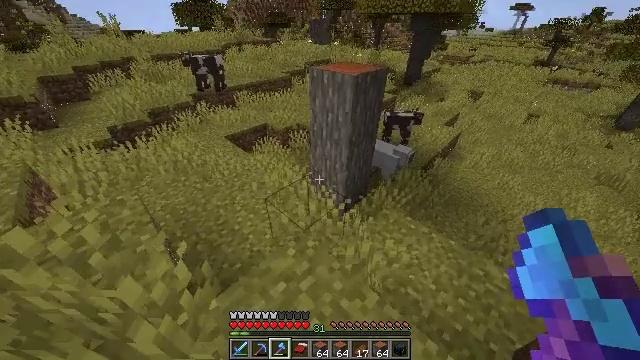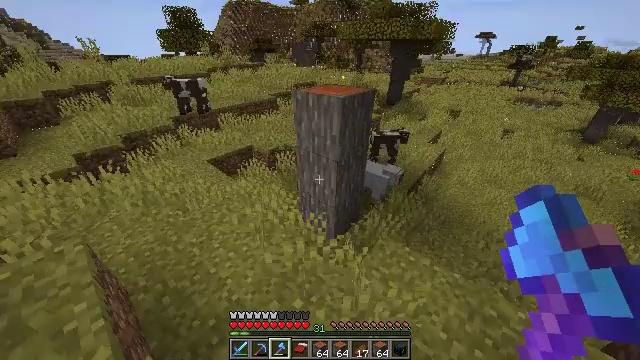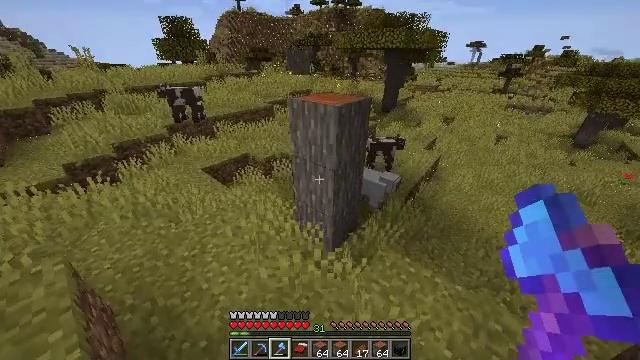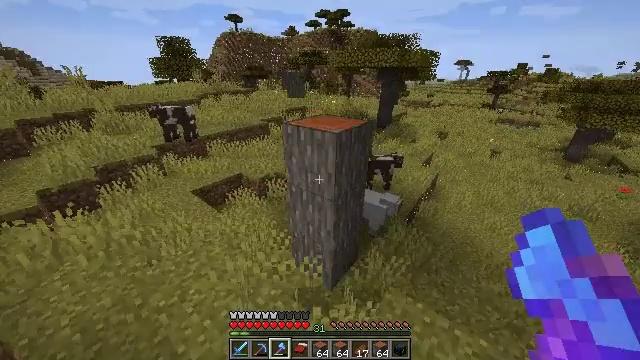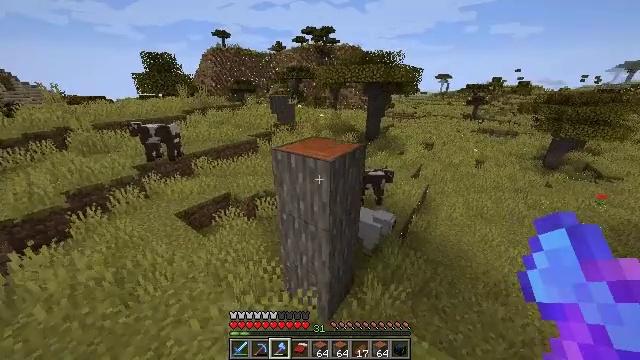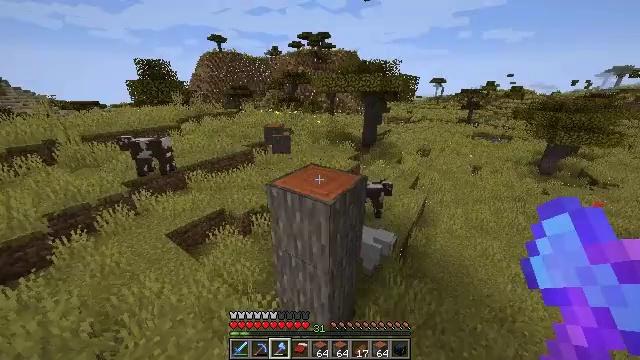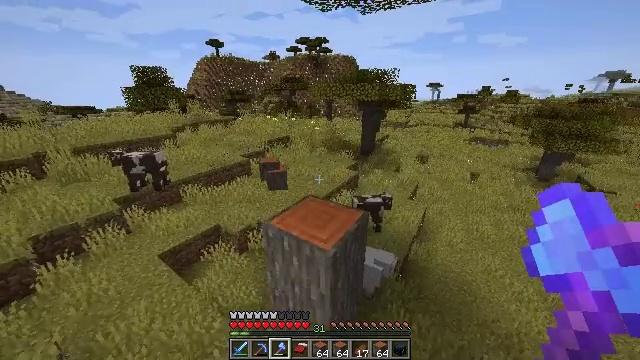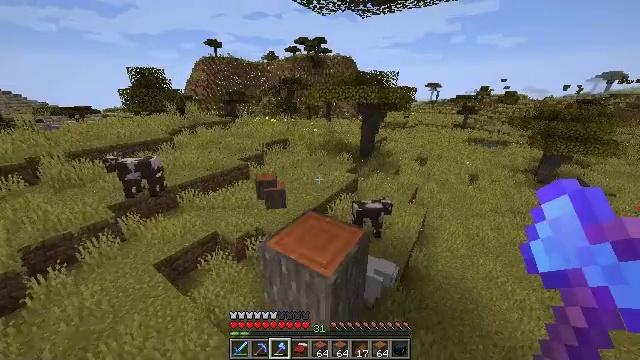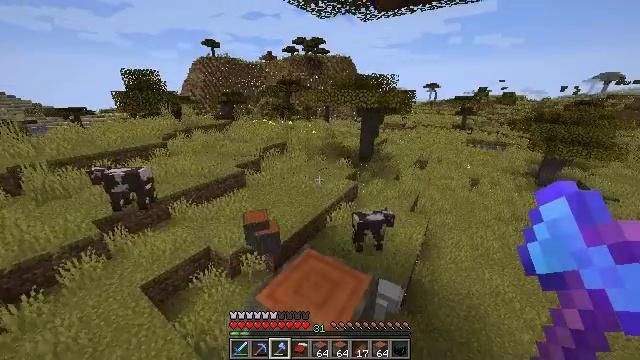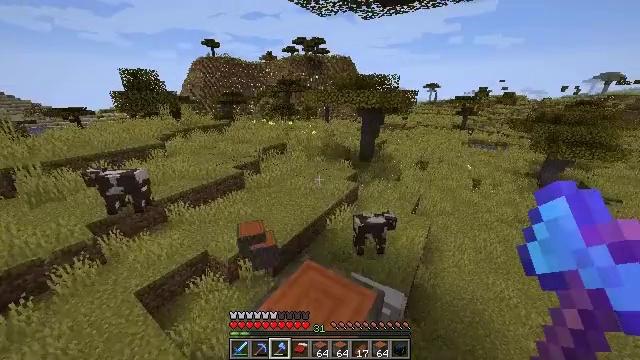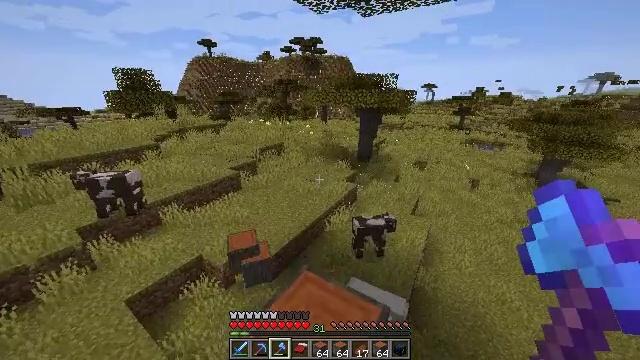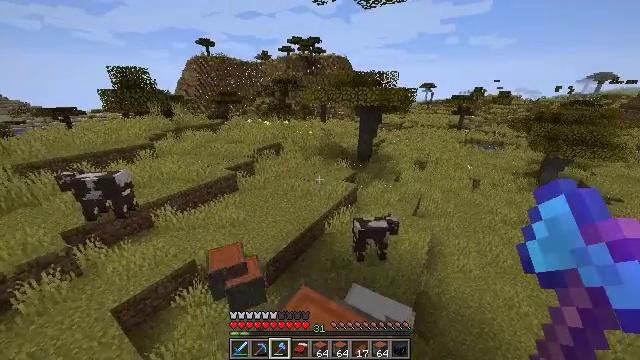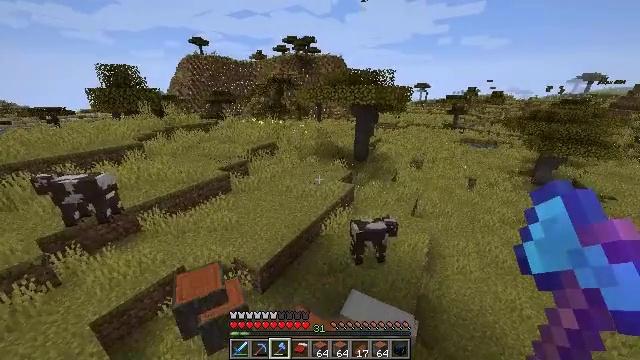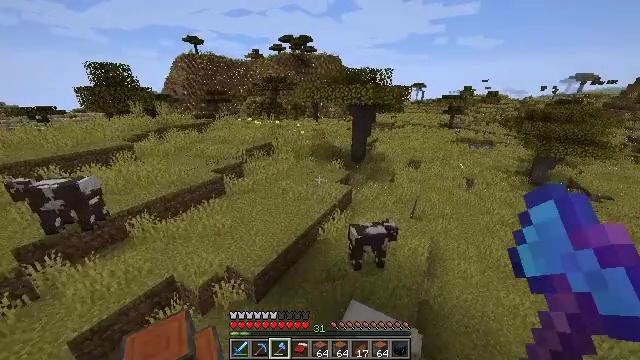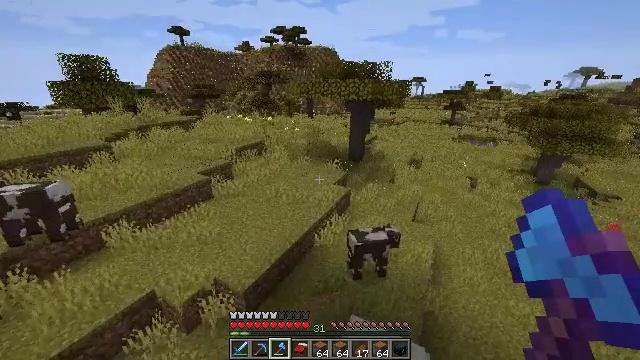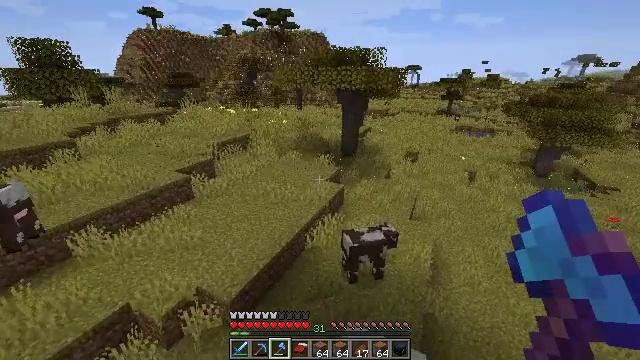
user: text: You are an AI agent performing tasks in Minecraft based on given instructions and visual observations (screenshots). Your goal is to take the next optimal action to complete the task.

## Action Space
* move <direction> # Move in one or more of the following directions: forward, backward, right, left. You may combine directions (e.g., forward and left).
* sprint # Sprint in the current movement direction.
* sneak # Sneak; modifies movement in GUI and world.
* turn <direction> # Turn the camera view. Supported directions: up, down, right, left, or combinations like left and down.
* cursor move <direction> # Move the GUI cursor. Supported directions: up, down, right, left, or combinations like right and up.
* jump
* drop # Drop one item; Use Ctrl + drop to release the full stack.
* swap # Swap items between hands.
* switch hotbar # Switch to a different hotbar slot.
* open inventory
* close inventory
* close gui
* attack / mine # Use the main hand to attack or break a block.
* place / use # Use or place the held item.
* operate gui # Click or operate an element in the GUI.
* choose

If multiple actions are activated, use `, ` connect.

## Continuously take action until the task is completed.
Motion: motion action
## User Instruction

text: Harvest the acacia log from the forest.
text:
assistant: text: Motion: move forward, sprint, turn right and up
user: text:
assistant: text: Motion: move forward, sprint, turn right and up
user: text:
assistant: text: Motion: move forward, sprint, turn right and up
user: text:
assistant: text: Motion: move forward, sprint, turn right and up, jump
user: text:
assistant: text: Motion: move forward, sprint, jump
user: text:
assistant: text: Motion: move forward, sprint, jump
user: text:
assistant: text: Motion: move forward, sprint, jump
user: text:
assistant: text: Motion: move forward, sprint, jump
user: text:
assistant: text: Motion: move forward, sprint, jump
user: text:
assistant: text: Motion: move forward, sprint, jump
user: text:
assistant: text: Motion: move forward, sprint
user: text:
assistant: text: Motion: move forward, sprint, turn right
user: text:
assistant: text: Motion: sprint
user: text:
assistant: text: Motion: turn right
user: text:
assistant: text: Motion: turn right and down
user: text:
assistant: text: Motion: move back, turn right and down
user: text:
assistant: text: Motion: move back, turn right and down
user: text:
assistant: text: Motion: move back
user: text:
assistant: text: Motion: turn right and up
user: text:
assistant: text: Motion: turn right and up
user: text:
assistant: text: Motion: turn left and up
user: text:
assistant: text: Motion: turn right and up
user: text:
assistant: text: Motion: turn right and up
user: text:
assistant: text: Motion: turn right and up
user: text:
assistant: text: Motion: turn right and up
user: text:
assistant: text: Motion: no_op
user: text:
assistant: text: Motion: no_op
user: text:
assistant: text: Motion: turn left and down
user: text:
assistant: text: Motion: move forward, turn left and down
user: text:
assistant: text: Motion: move forward, turn left and down